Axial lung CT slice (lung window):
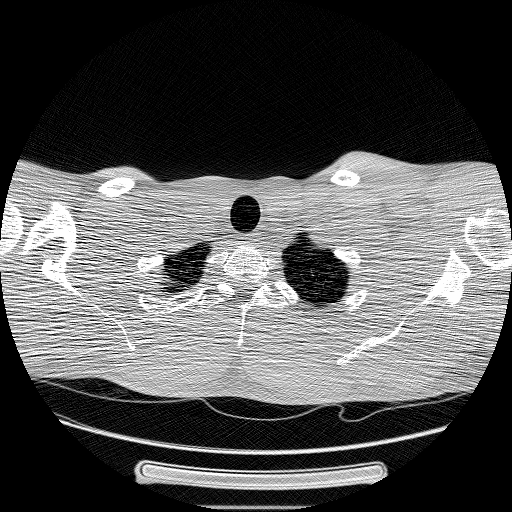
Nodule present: no